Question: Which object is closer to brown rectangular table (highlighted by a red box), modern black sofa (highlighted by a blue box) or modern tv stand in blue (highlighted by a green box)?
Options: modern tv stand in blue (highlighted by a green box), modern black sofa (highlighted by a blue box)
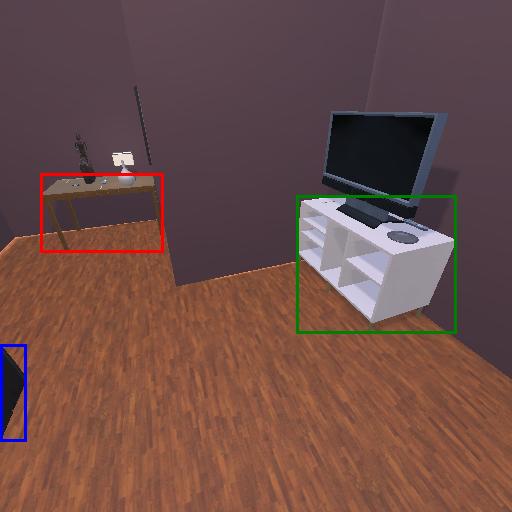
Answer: modern tv stand in blue (highlighted by a green box)